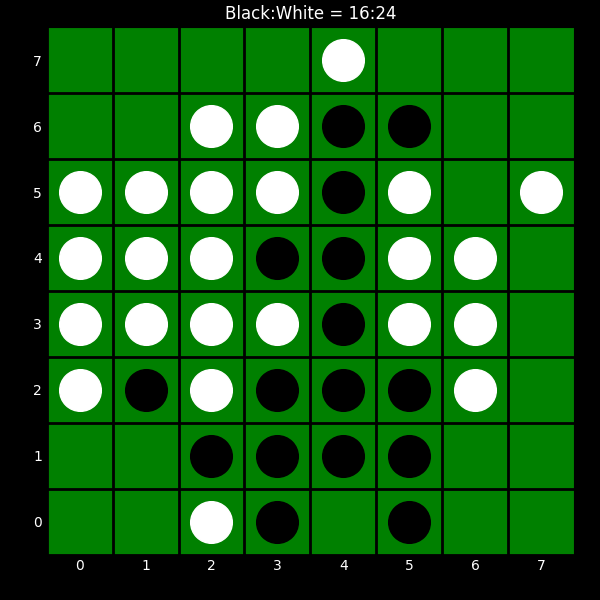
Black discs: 16
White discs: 24